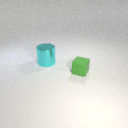
small green rubber cube to the right of large cyan metal cylinder